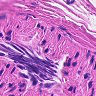
Metastatic tissue present: no